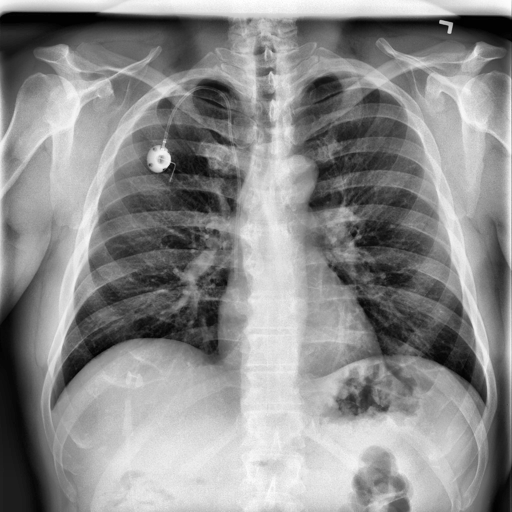
Finding: NORMAL